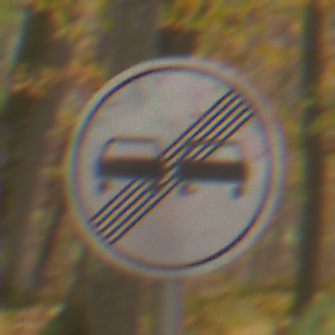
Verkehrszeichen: EndeUeberholverbot
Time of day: MorningAfternoon
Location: Outdoor (Nature)
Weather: Overcast
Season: Autumn
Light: Natural